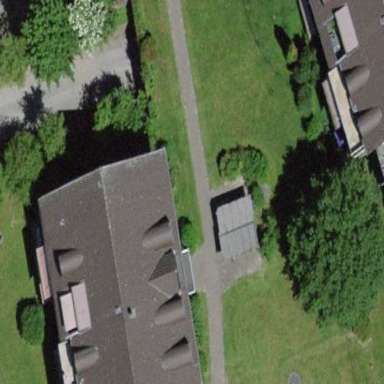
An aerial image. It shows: Gabled roof apartments building.